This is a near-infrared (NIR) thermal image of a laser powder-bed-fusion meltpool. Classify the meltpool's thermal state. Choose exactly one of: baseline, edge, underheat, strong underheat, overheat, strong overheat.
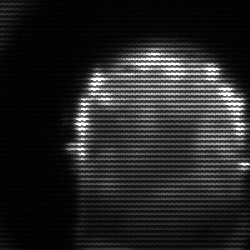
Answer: baseline